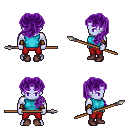
a pixel art fantasy rpg character, male body template, dark elf, purple skin, teal sleeveless shirt, red pants, purple princess hairstyle, leather bracers, maroon shoes, spear, four views (front, back, left, right), 2x2 character sprite sheet, small pixel art, hard edges, no anti-aliasing